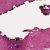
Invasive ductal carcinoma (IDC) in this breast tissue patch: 0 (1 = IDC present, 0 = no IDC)